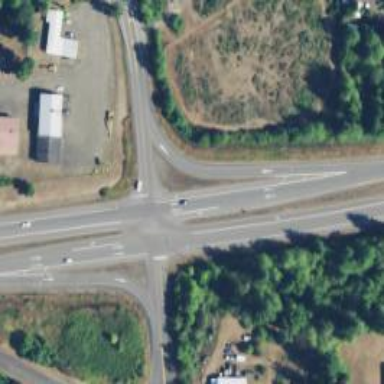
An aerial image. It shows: Trunk link highway.